Interaction volume radius: 5 \u00c5
Interaction volume height: 20 \u00c5
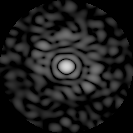
Disorder parameter: 0.817